Question:
How can I calculate weekly change based on irregular weekdays, such as weeks containing four working days?
I am thinking a 'countif' if there are only four days in a week, and then do 'sum(day1:day4) on change%'s data'.
And if there are five days then 'sum(day1:day5)'.
However, I am unable to write this in a code format.
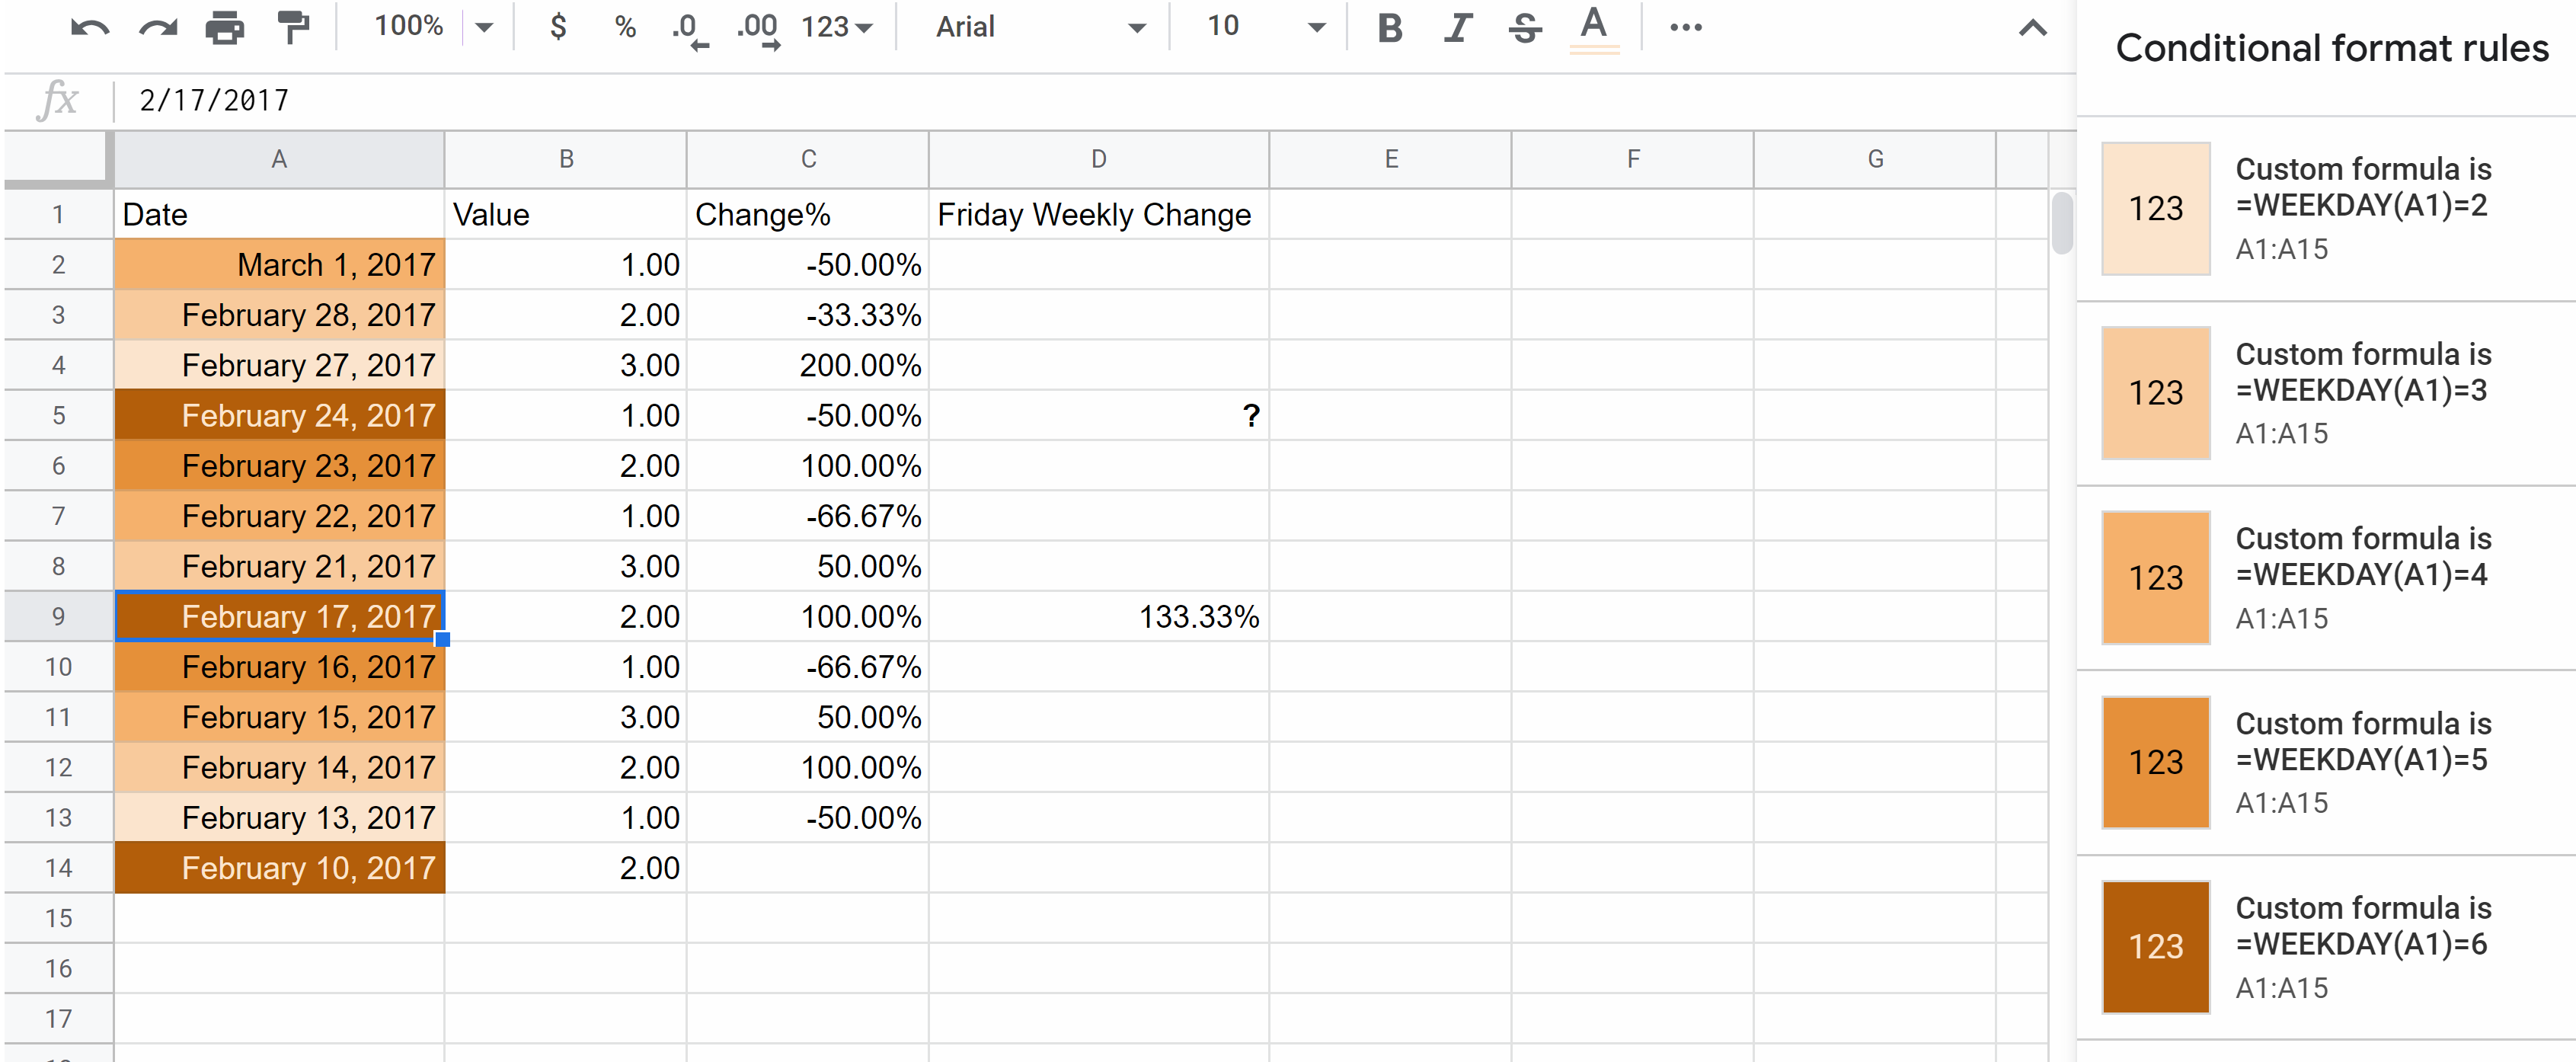
Answer: paste in cell and drag down:
'''
=ARRAYFORMULA(IF(TEXT(A2, "ddd")="Fri",
TEXT(SUMPRODUCT(QUERY(QUERY(TO_TEXT({C$2:C, WEEKNUM(A$2:A), YEAR(A$2:A)}),
"where Col3 !=''"),
"select Col1
where Col2 = '"&WEEKNUM(A2)&"'
and Col3 = '"&YEAR(A2)&"'")), "0.00%"), ))
'''
<URL>